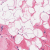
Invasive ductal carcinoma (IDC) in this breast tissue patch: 0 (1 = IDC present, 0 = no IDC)